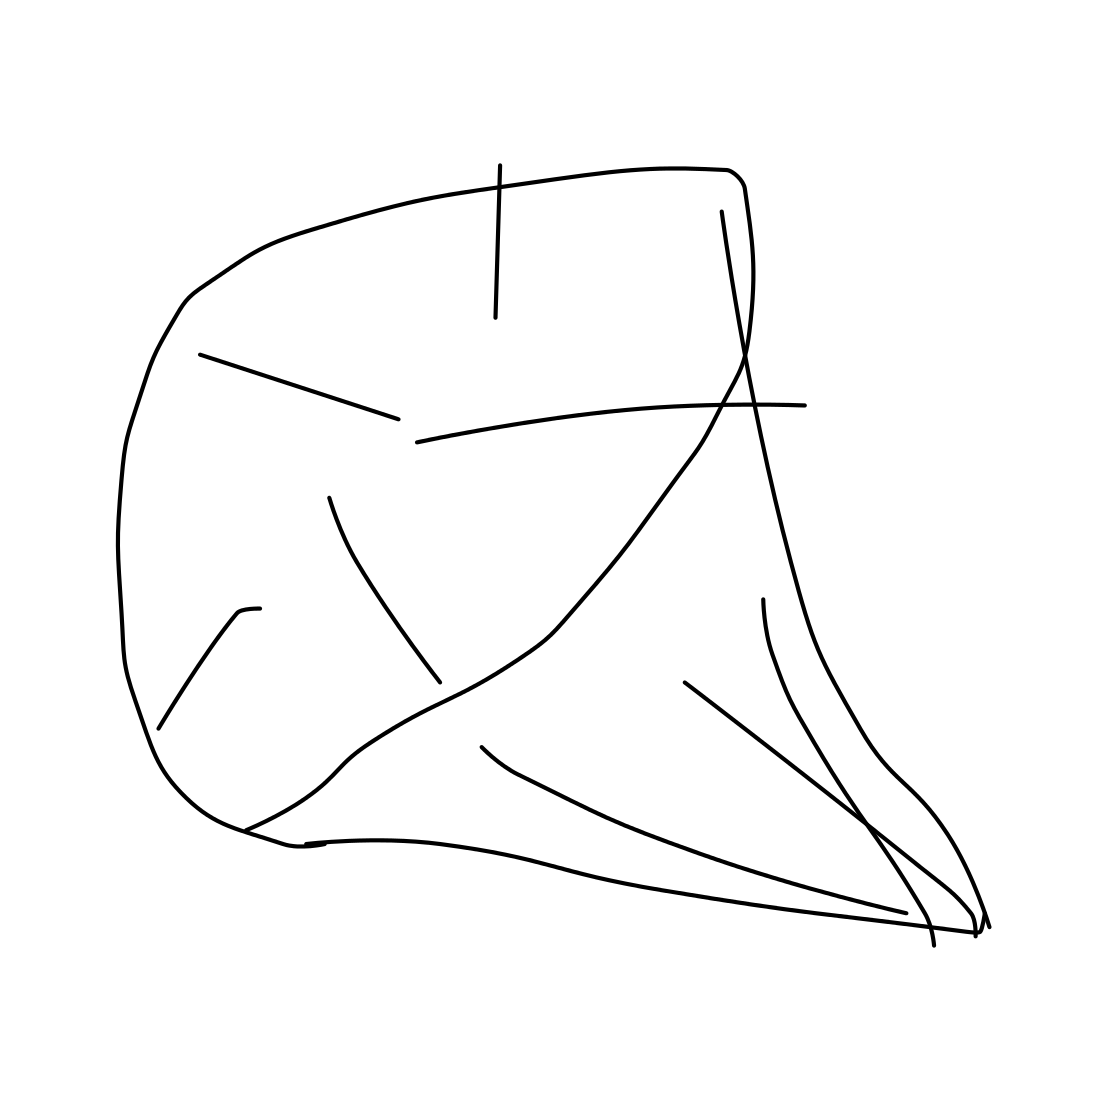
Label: diamond